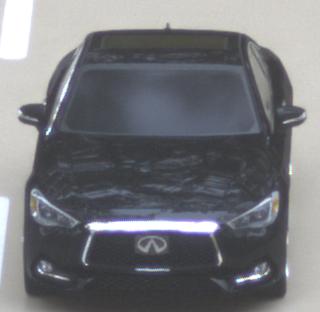
Make: Infiniti
Model: Q60 2.0t
Detailed model: Q60 (V37)
Model produced from: 2016/10
Model produced until: 2018/08
Doors: 2
Color: black
Road condition: wet road
Daytime: morning or afternoon
Contrast: low contrast